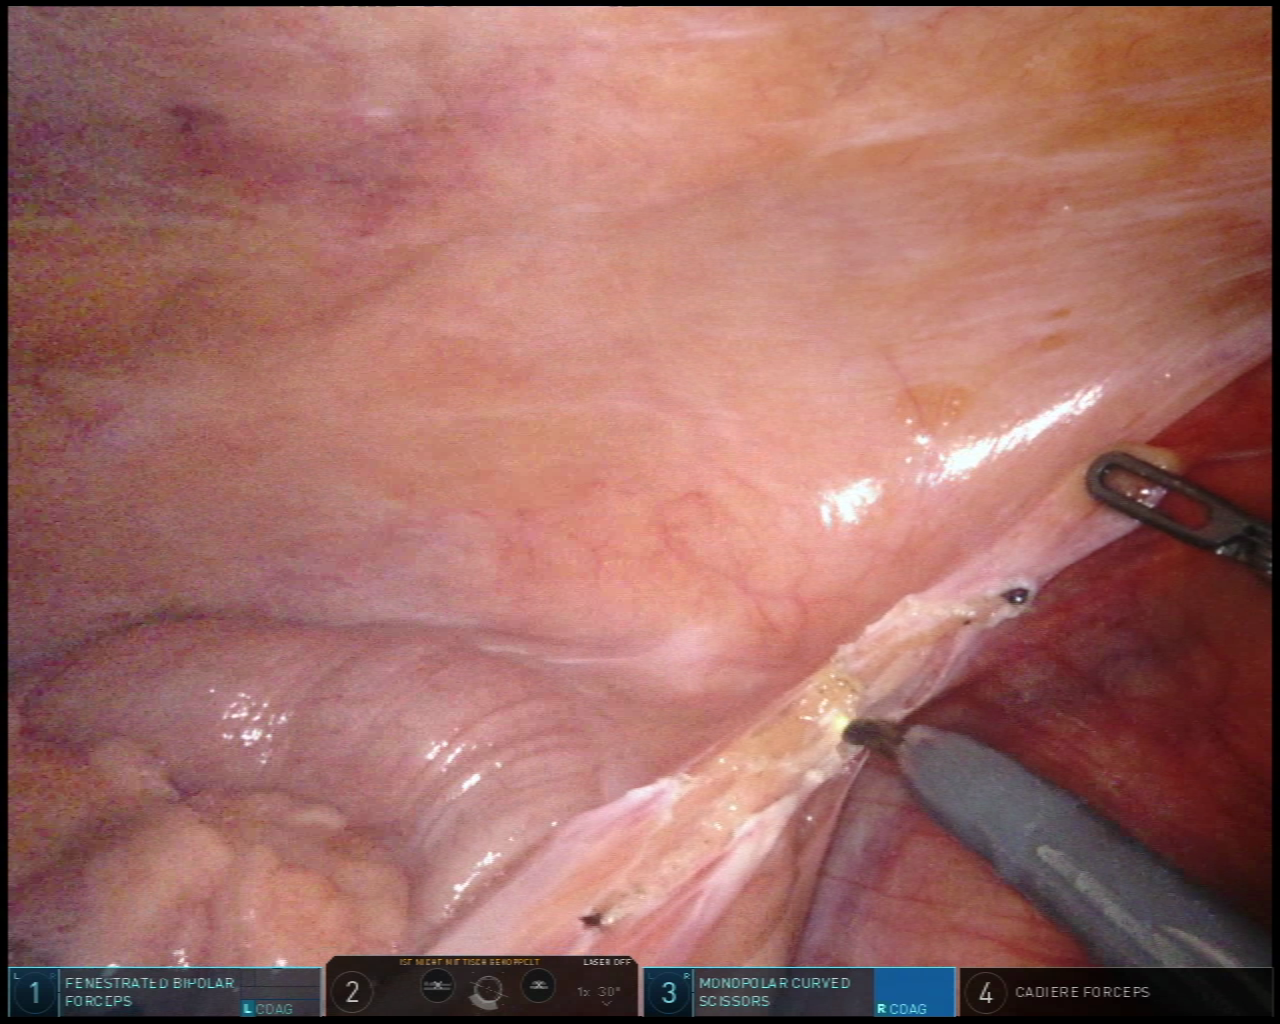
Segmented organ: colon
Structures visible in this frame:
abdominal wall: yes
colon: yes
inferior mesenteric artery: no
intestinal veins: no
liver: no
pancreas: no
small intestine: no
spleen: no
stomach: no
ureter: no
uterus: no
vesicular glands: no